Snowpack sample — Buffalo Mountain, Silverthorne, Colorado, USA (1/25/25, 10:11 AM MST)
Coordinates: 39.6222, -106.1139
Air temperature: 22 °F
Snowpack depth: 110 cm
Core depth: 30 cm
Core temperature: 42.8 °F
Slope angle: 12°, slope face: 102°
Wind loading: high
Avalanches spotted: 0
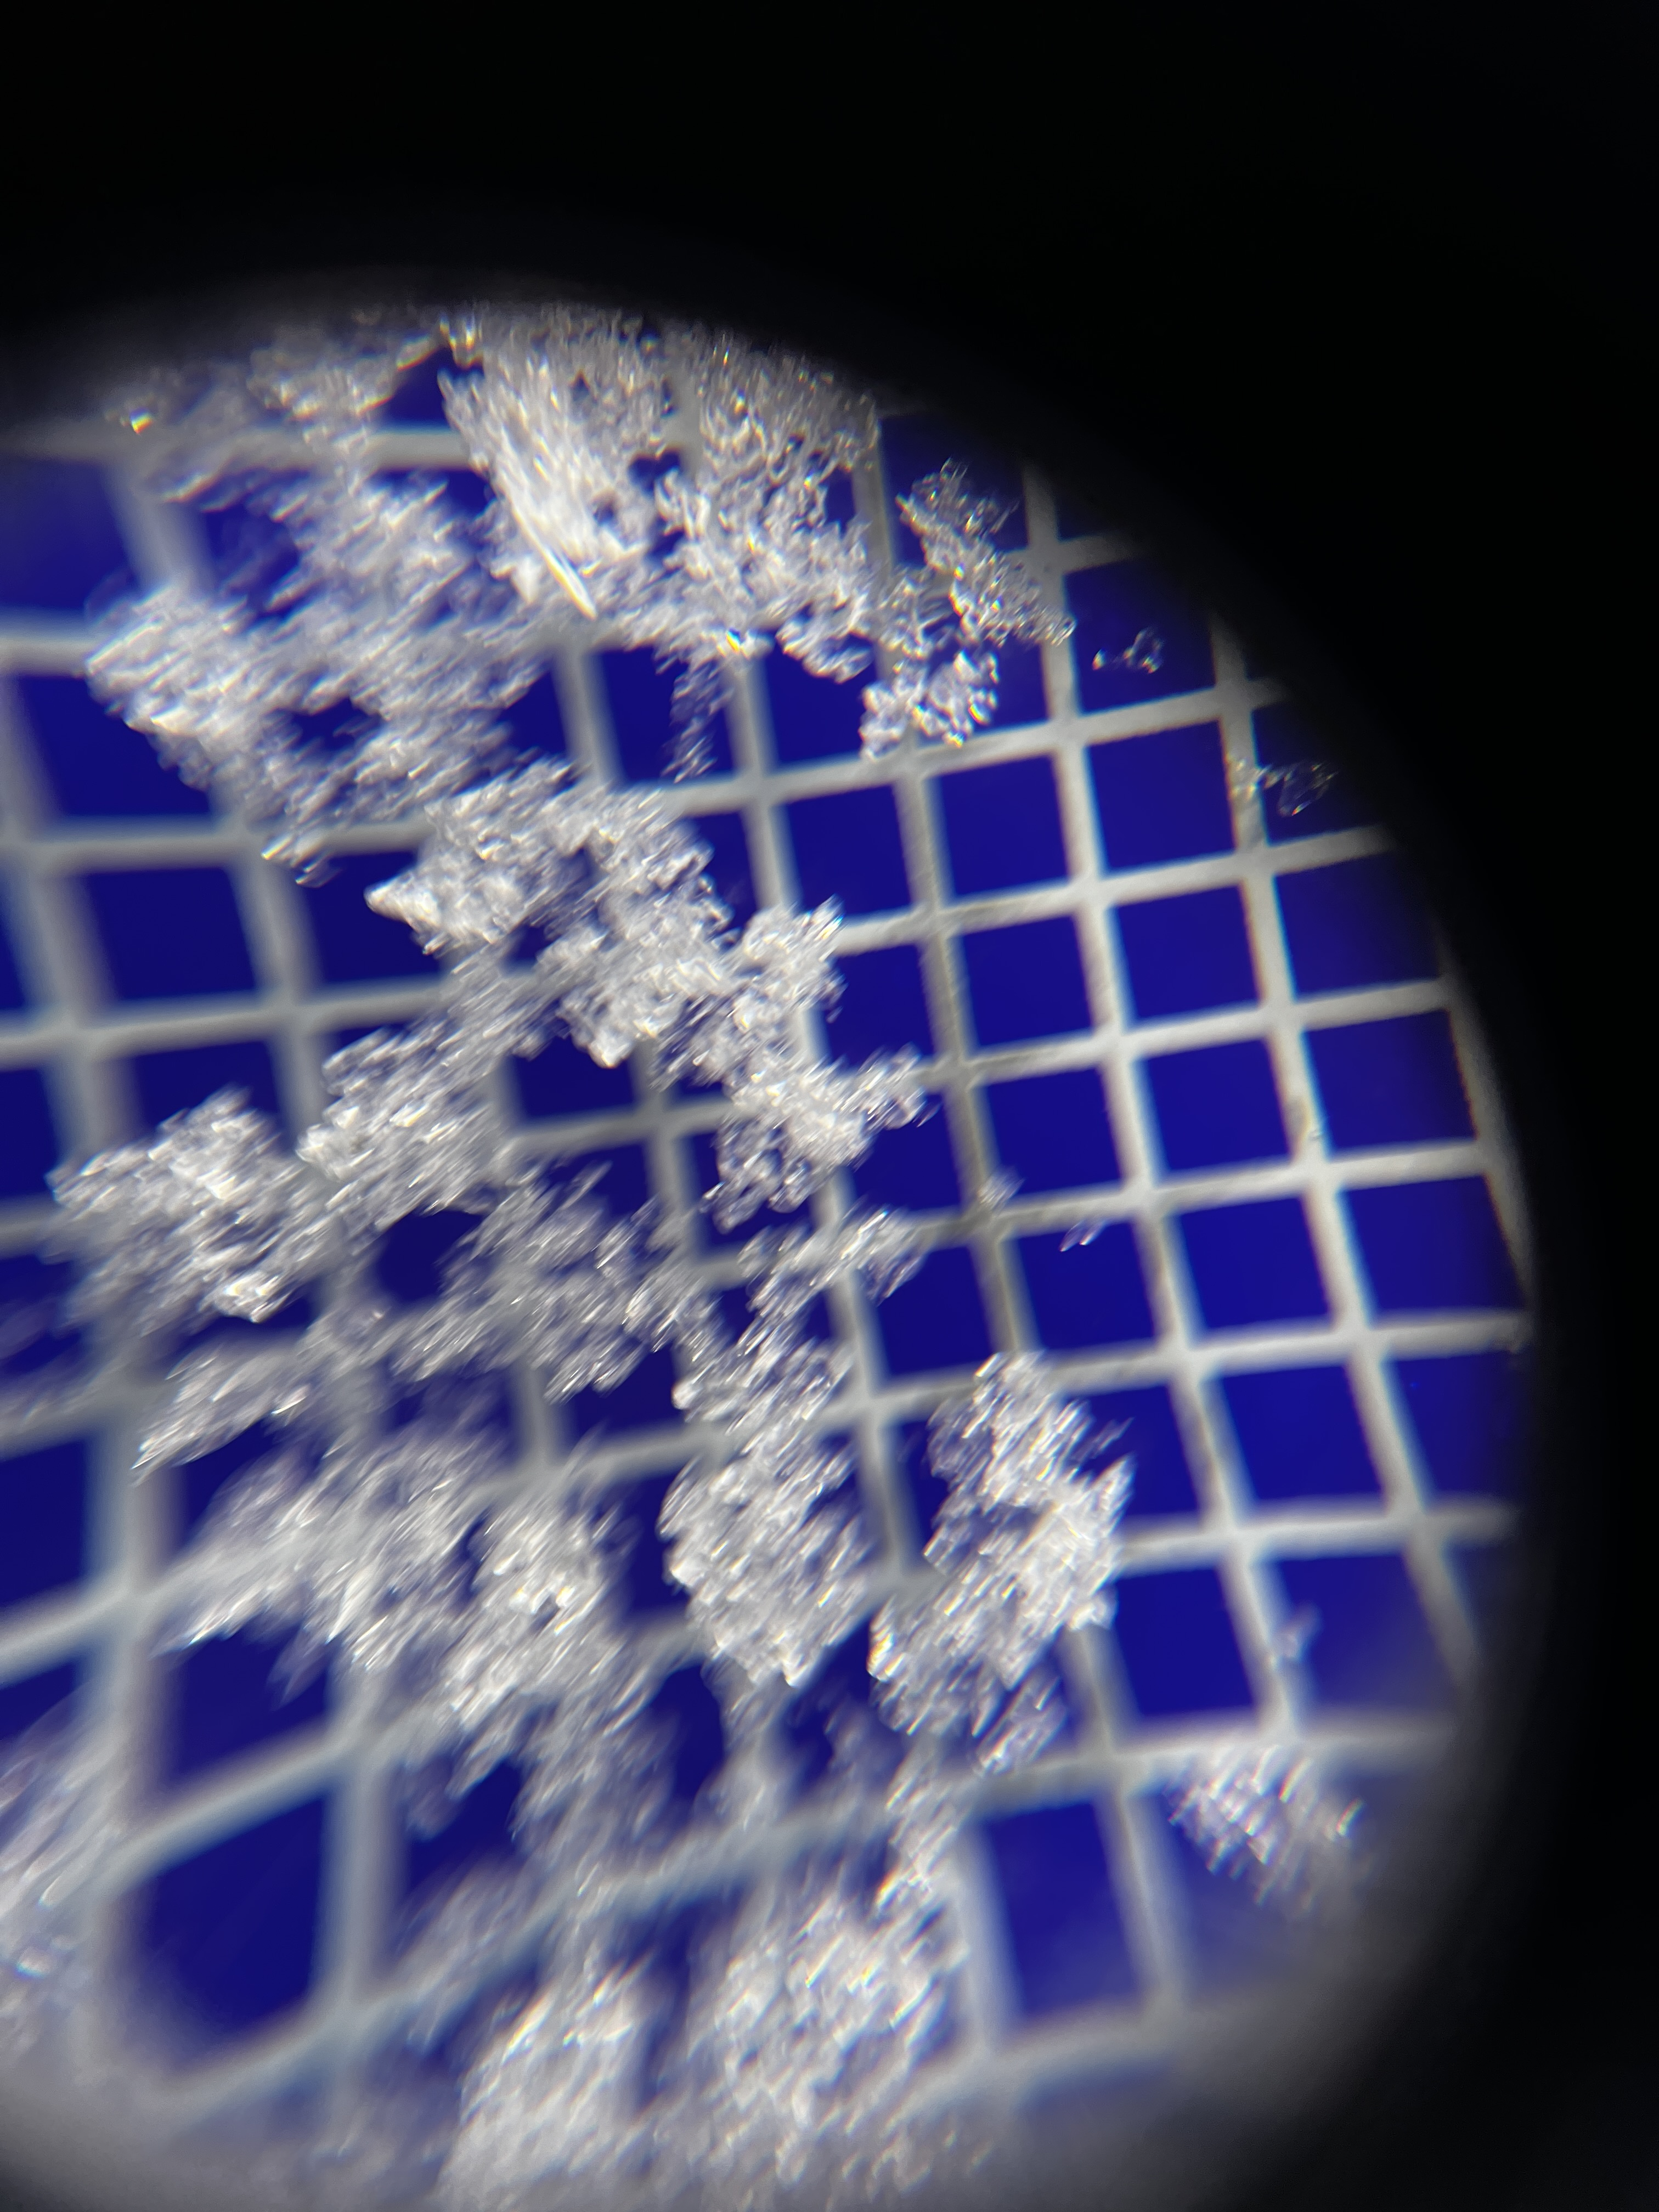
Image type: magnified_profile
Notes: No avalanches nearby, collected on the outskirts of a fire break 15 meters from the treeline, on way to Buffalo and Red Mountain